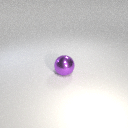
large purple metal sphere